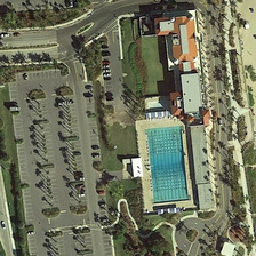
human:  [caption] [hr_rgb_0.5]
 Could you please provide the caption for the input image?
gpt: Many resorts, buildings and large parking lots.

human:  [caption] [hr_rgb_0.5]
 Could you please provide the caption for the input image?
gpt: There are several buildings and a large parking lot in the resort.

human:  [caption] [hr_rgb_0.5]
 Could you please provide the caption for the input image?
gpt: several buildings and a large parking are in a resort.

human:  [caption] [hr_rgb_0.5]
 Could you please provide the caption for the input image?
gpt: Several buildings and a large parking lot are in a resort.

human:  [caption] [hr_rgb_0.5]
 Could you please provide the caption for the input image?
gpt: The resort has several buildings and a large parking lot.